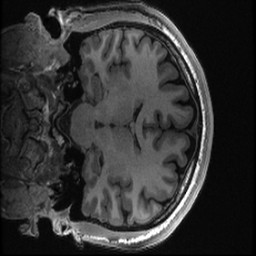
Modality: T1w
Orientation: coronal